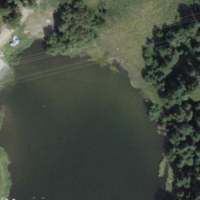
EUNIS habitat code: 14
Species observed at this site:
Menyanthes trifoliata